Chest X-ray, PA view. Patient: 52 years old, sex F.
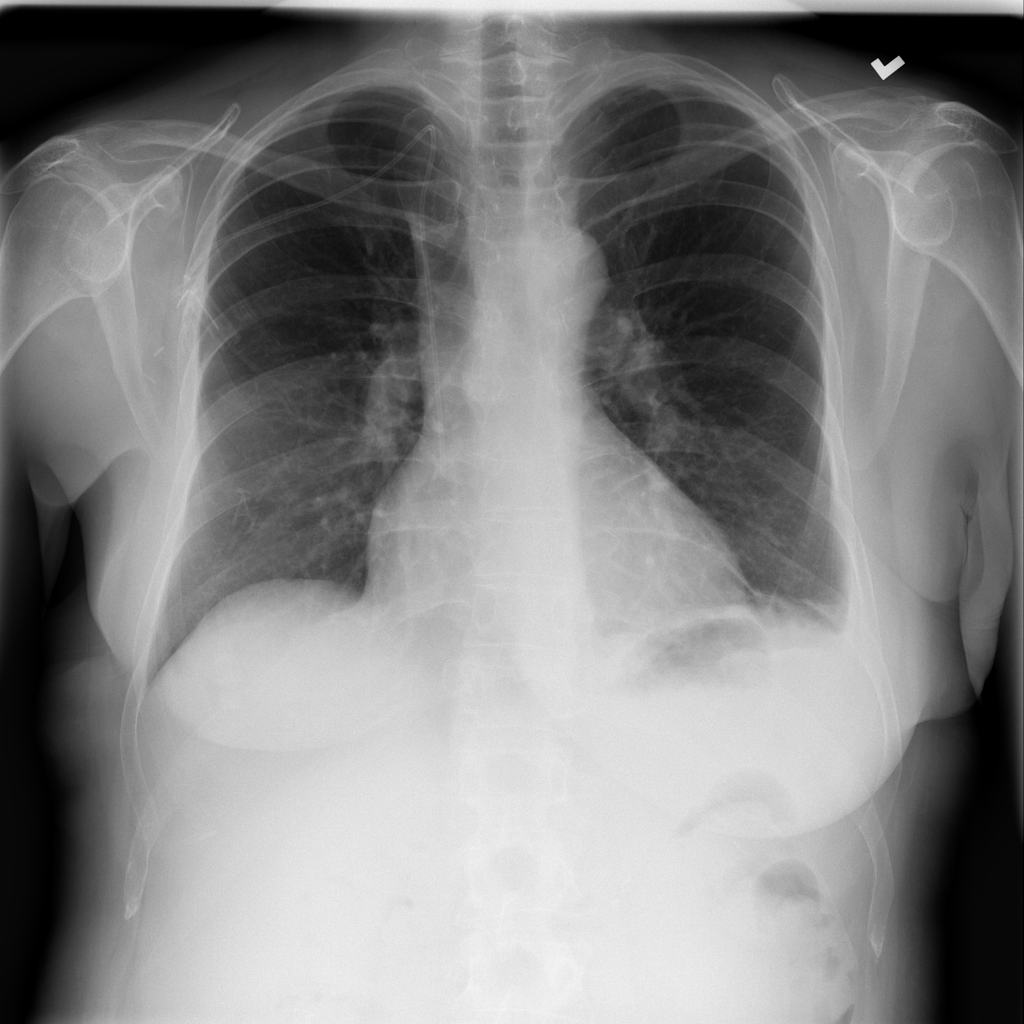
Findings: Atelectasis